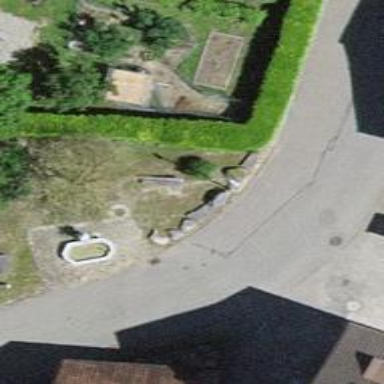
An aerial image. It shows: Bench for seating.